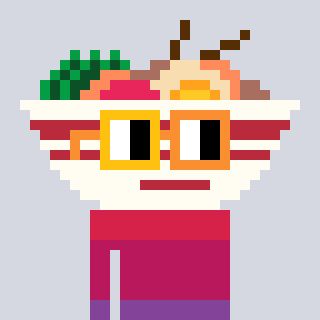
a pixel art character with square yellow and orange glasses, a noodles-shaped head and a magenta-colored body on a cool background